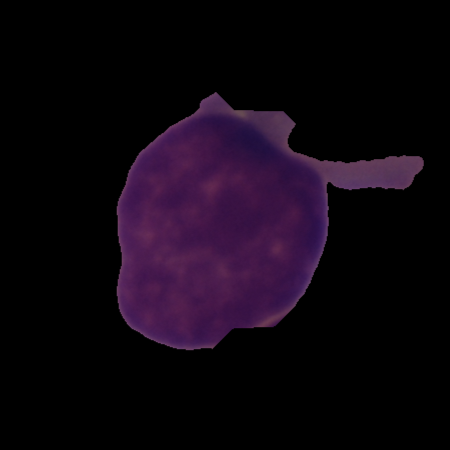
Label: cancer